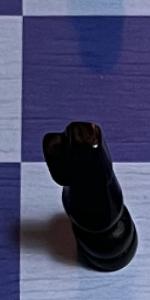
Label: Knight_Black